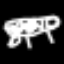
Label: bed